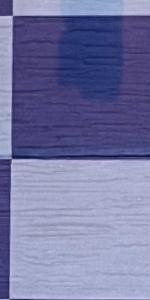
Label: Empty